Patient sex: M
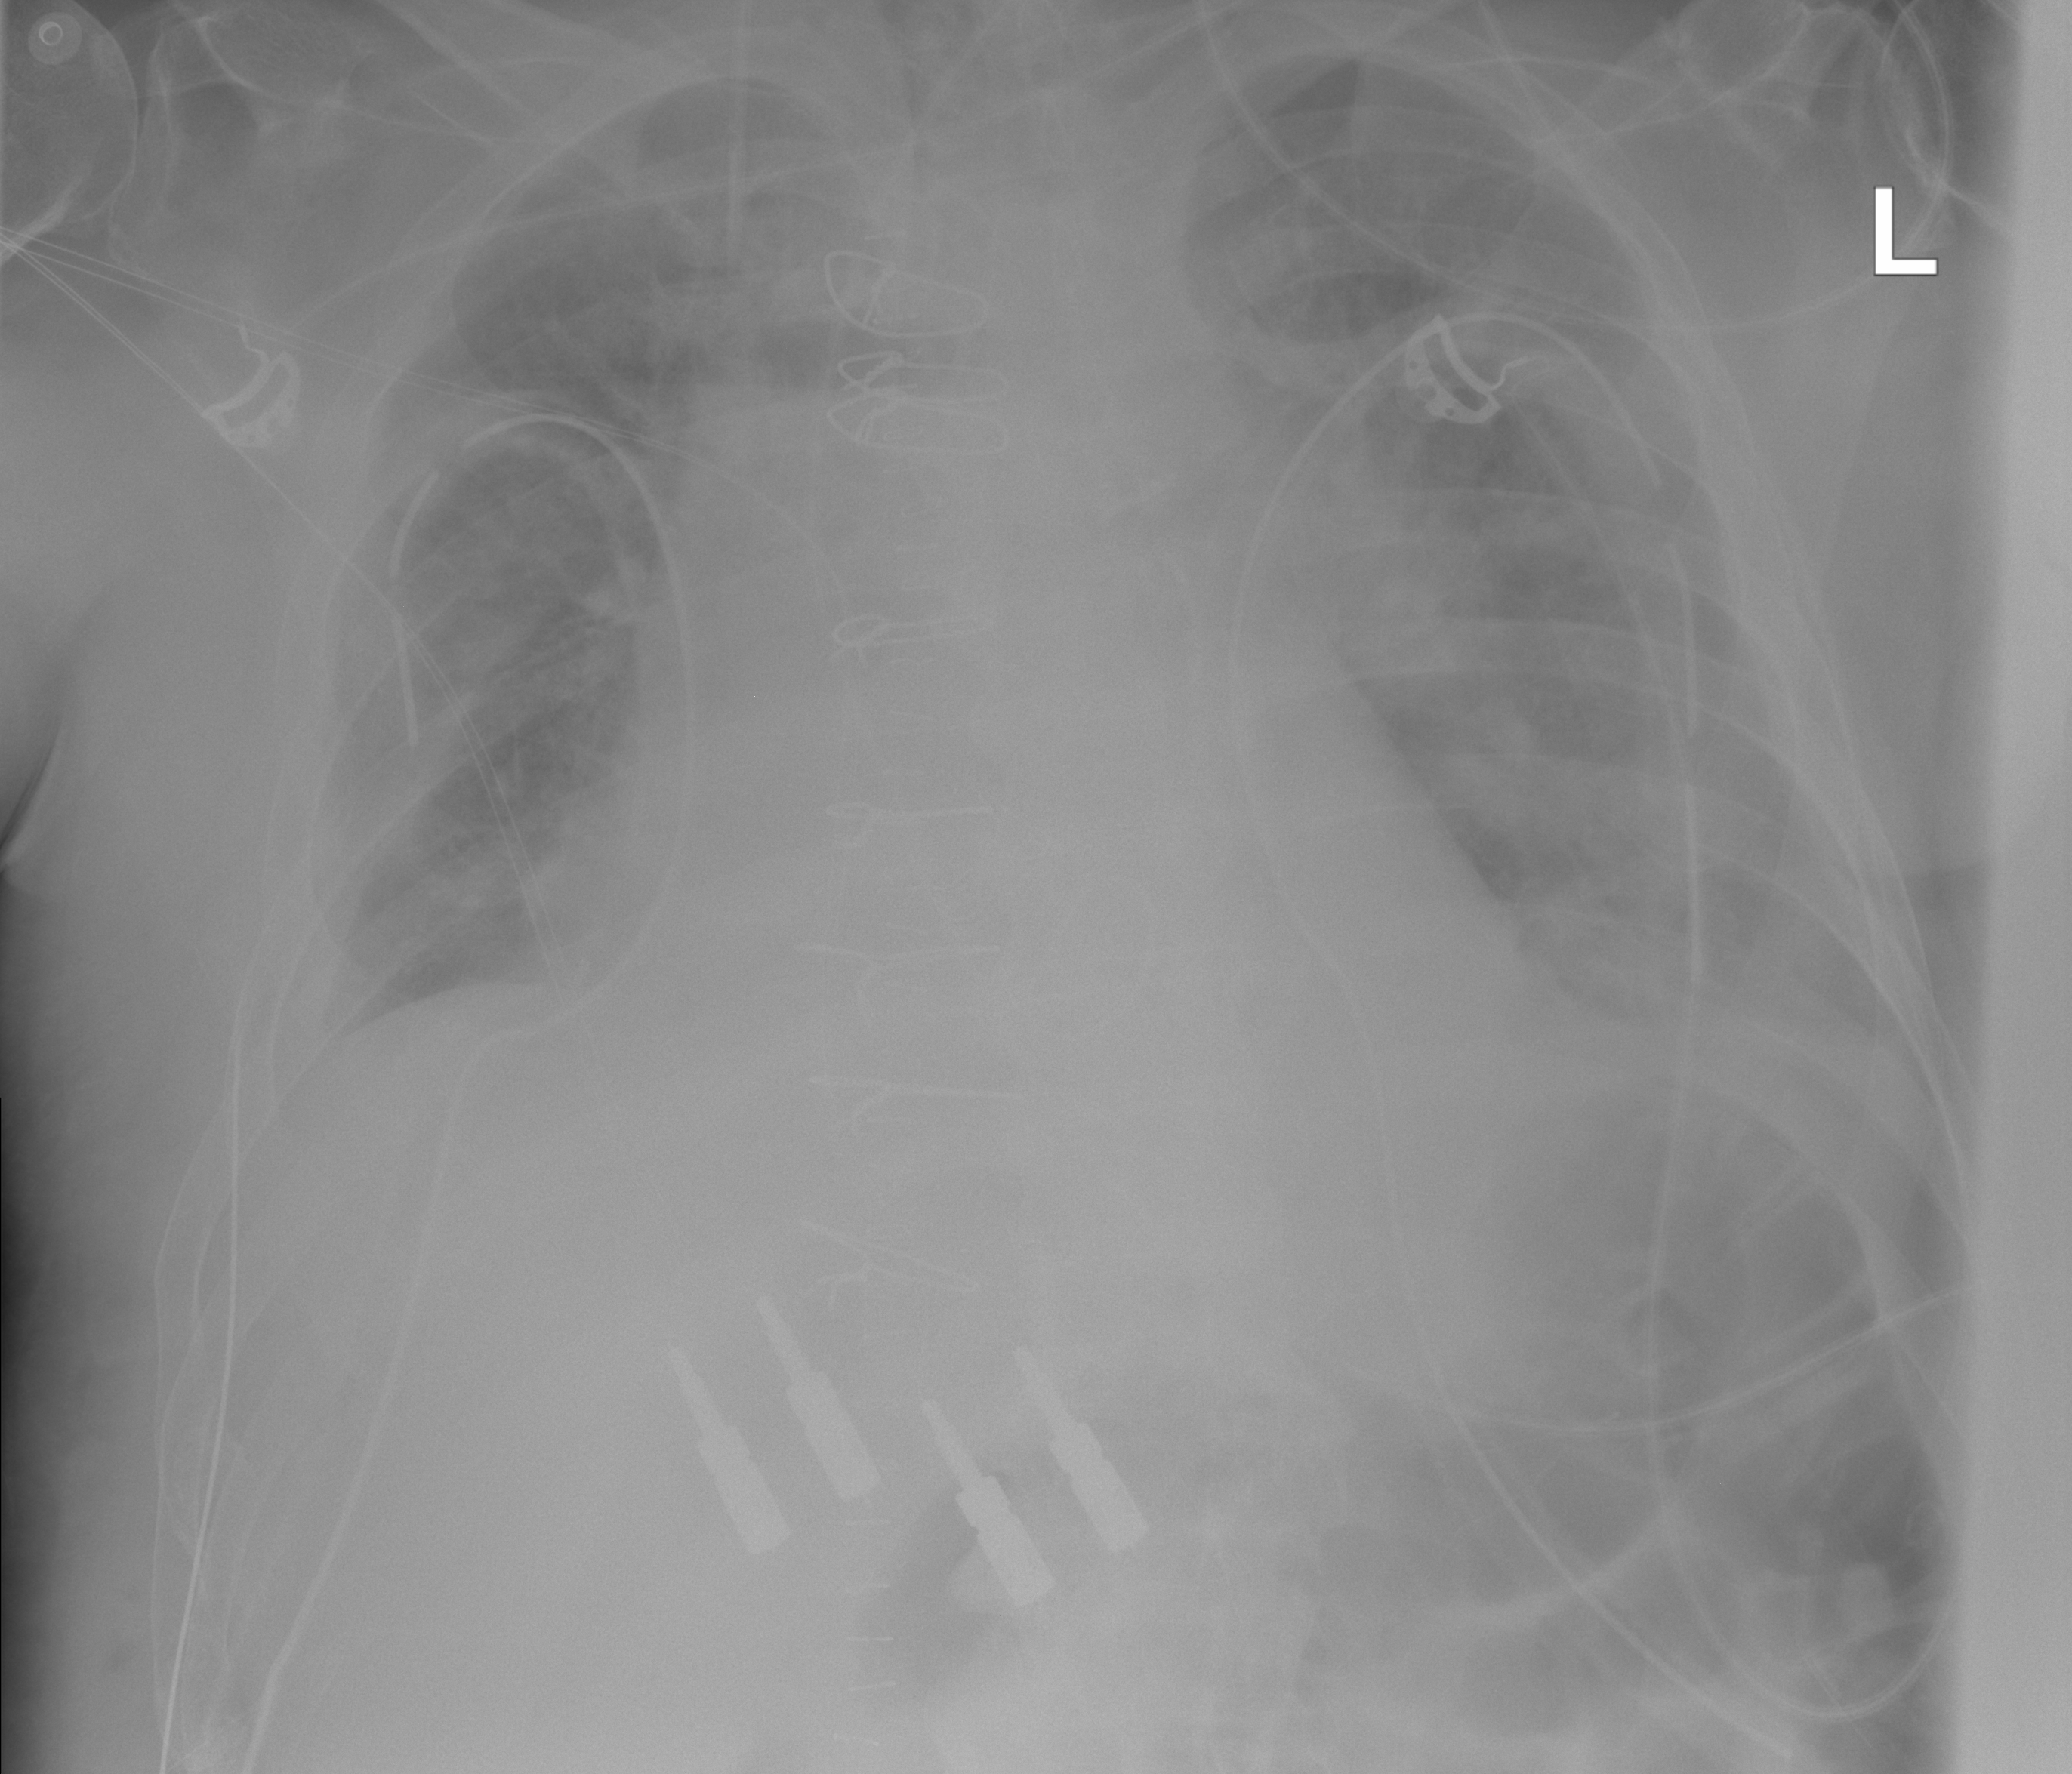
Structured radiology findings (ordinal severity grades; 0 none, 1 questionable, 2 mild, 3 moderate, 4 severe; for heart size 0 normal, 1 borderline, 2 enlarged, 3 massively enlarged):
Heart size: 0
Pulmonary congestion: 0
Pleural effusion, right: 2
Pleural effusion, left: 3
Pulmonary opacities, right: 0
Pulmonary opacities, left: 0
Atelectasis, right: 2
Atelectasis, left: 3